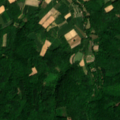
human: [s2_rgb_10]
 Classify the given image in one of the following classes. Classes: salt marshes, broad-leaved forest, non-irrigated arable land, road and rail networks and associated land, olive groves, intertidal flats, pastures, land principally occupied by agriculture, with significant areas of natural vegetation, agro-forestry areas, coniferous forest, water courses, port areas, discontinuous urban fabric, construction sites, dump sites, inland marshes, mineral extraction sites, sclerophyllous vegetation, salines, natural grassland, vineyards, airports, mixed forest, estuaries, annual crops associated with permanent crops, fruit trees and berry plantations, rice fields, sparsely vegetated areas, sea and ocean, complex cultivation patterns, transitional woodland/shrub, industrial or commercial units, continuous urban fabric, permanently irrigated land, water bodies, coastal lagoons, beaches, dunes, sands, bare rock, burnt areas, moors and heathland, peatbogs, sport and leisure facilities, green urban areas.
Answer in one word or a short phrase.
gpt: complex cultivation patterns, land principally occupied by agriculture, with significant areas of natural vegetation, broad-leaved forest